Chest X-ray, PA view. Patient: 29 years old, sex M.
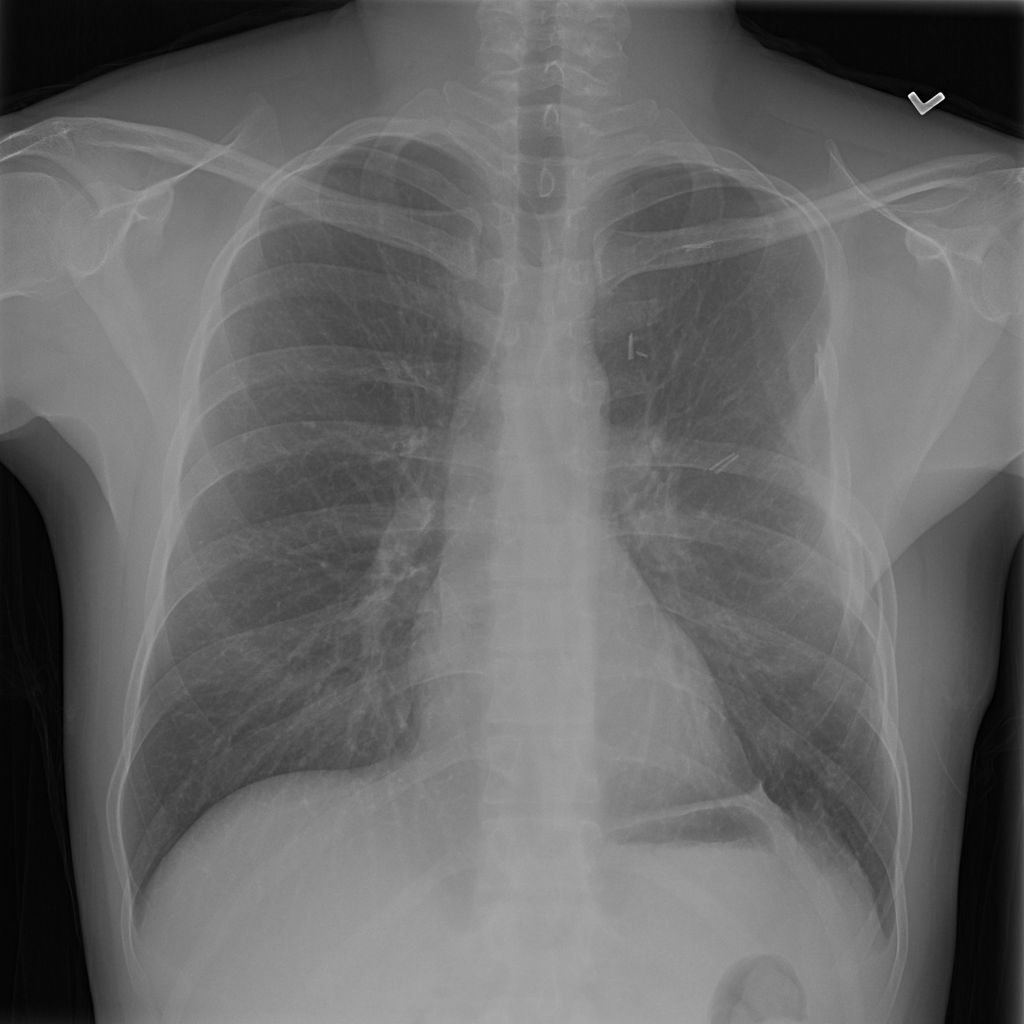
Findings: Pneumothorax